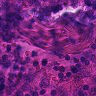
Metastatic tissue present: no